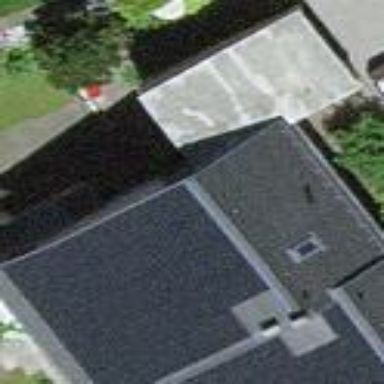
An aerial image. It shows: Residential building.